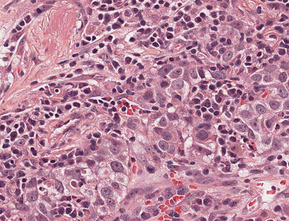
Tumor epithelial tissue: yes
Tumor-associated stroma tissue: yes
Normal tissue: no